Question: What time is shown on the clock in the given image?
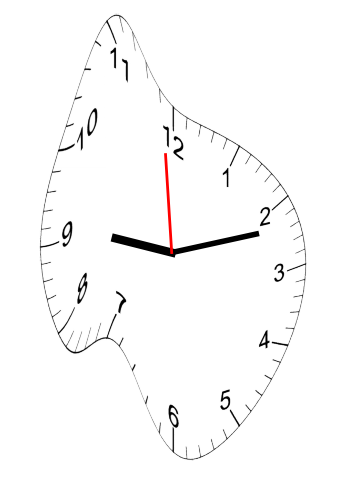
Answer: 09:11:59